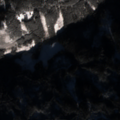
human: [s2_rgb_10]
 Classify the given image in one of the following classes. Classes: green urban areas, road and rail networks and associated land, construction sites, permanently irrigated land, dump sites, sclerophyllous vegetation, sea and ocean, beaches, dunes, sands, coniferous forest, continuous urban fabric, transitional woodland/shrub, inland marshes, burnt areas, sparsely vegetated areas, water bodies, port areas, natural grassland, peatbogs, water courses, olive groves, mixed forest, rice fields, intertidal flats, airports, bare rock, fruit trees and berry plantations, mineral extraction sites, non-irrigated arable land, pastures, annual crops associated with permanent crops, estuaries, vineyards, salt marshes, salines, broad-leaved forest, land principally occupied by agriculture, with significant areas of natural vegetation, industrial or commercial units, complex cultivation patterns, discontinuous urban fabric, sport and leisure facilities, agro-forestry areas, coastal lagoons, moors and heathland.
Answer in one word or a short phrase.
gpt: coniferous forest